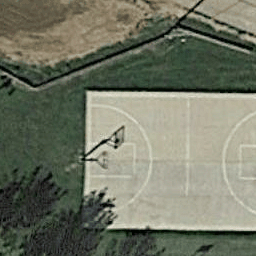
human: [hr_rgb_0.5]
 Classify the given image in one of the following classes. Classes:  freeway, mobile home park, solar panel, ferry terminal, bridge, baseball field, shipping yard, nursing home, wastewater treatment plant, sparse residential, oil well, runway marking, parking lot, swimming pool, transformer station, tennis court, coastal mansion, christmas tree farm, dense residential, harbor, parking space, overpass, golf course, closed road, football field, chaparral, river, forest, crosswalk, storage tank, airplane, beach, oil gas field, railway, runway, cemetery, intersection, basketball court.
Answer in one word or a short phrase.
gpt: basketball court